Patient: sex M, age 65
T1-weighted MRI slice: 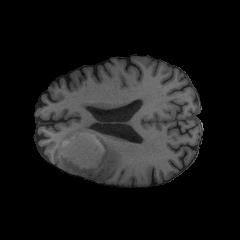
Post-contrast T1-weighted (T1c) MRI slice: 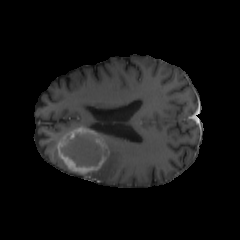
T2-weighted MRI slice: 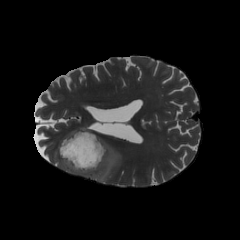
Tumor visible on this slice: yes
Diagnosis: Glioblastoma, IDH-wildtype
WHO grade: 4